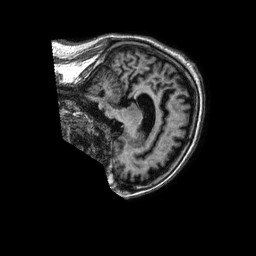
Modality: T1w
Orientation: sagittal
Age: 72
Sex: male
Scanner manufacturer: philips
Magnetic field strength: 1.5 T
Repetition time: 0.00831 s
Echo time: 0.00381 s